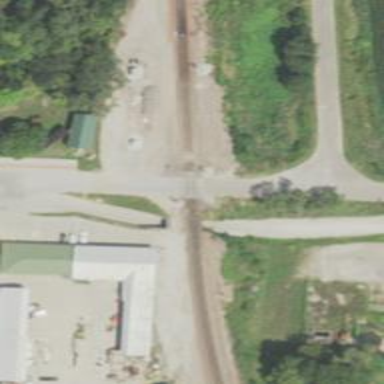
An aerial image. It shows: Tertiary road.